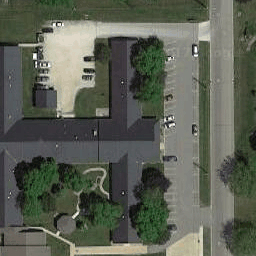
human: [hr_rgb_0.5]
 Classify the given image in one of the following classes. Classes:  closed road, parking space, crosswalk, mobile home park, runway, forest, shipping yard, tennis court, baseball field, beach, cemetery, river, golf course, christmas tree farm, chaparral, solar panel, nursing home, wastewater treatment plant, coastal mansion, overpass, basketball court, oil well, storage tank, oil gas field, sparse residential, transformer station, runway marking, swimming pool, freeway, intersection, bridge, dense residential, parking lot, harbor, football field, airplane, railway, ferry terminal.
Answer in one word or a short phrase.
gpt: nursing home